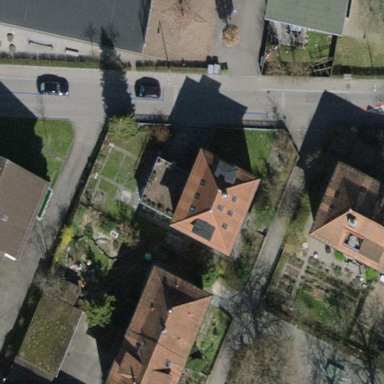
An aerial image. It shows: Hipped-roof building with apartments.